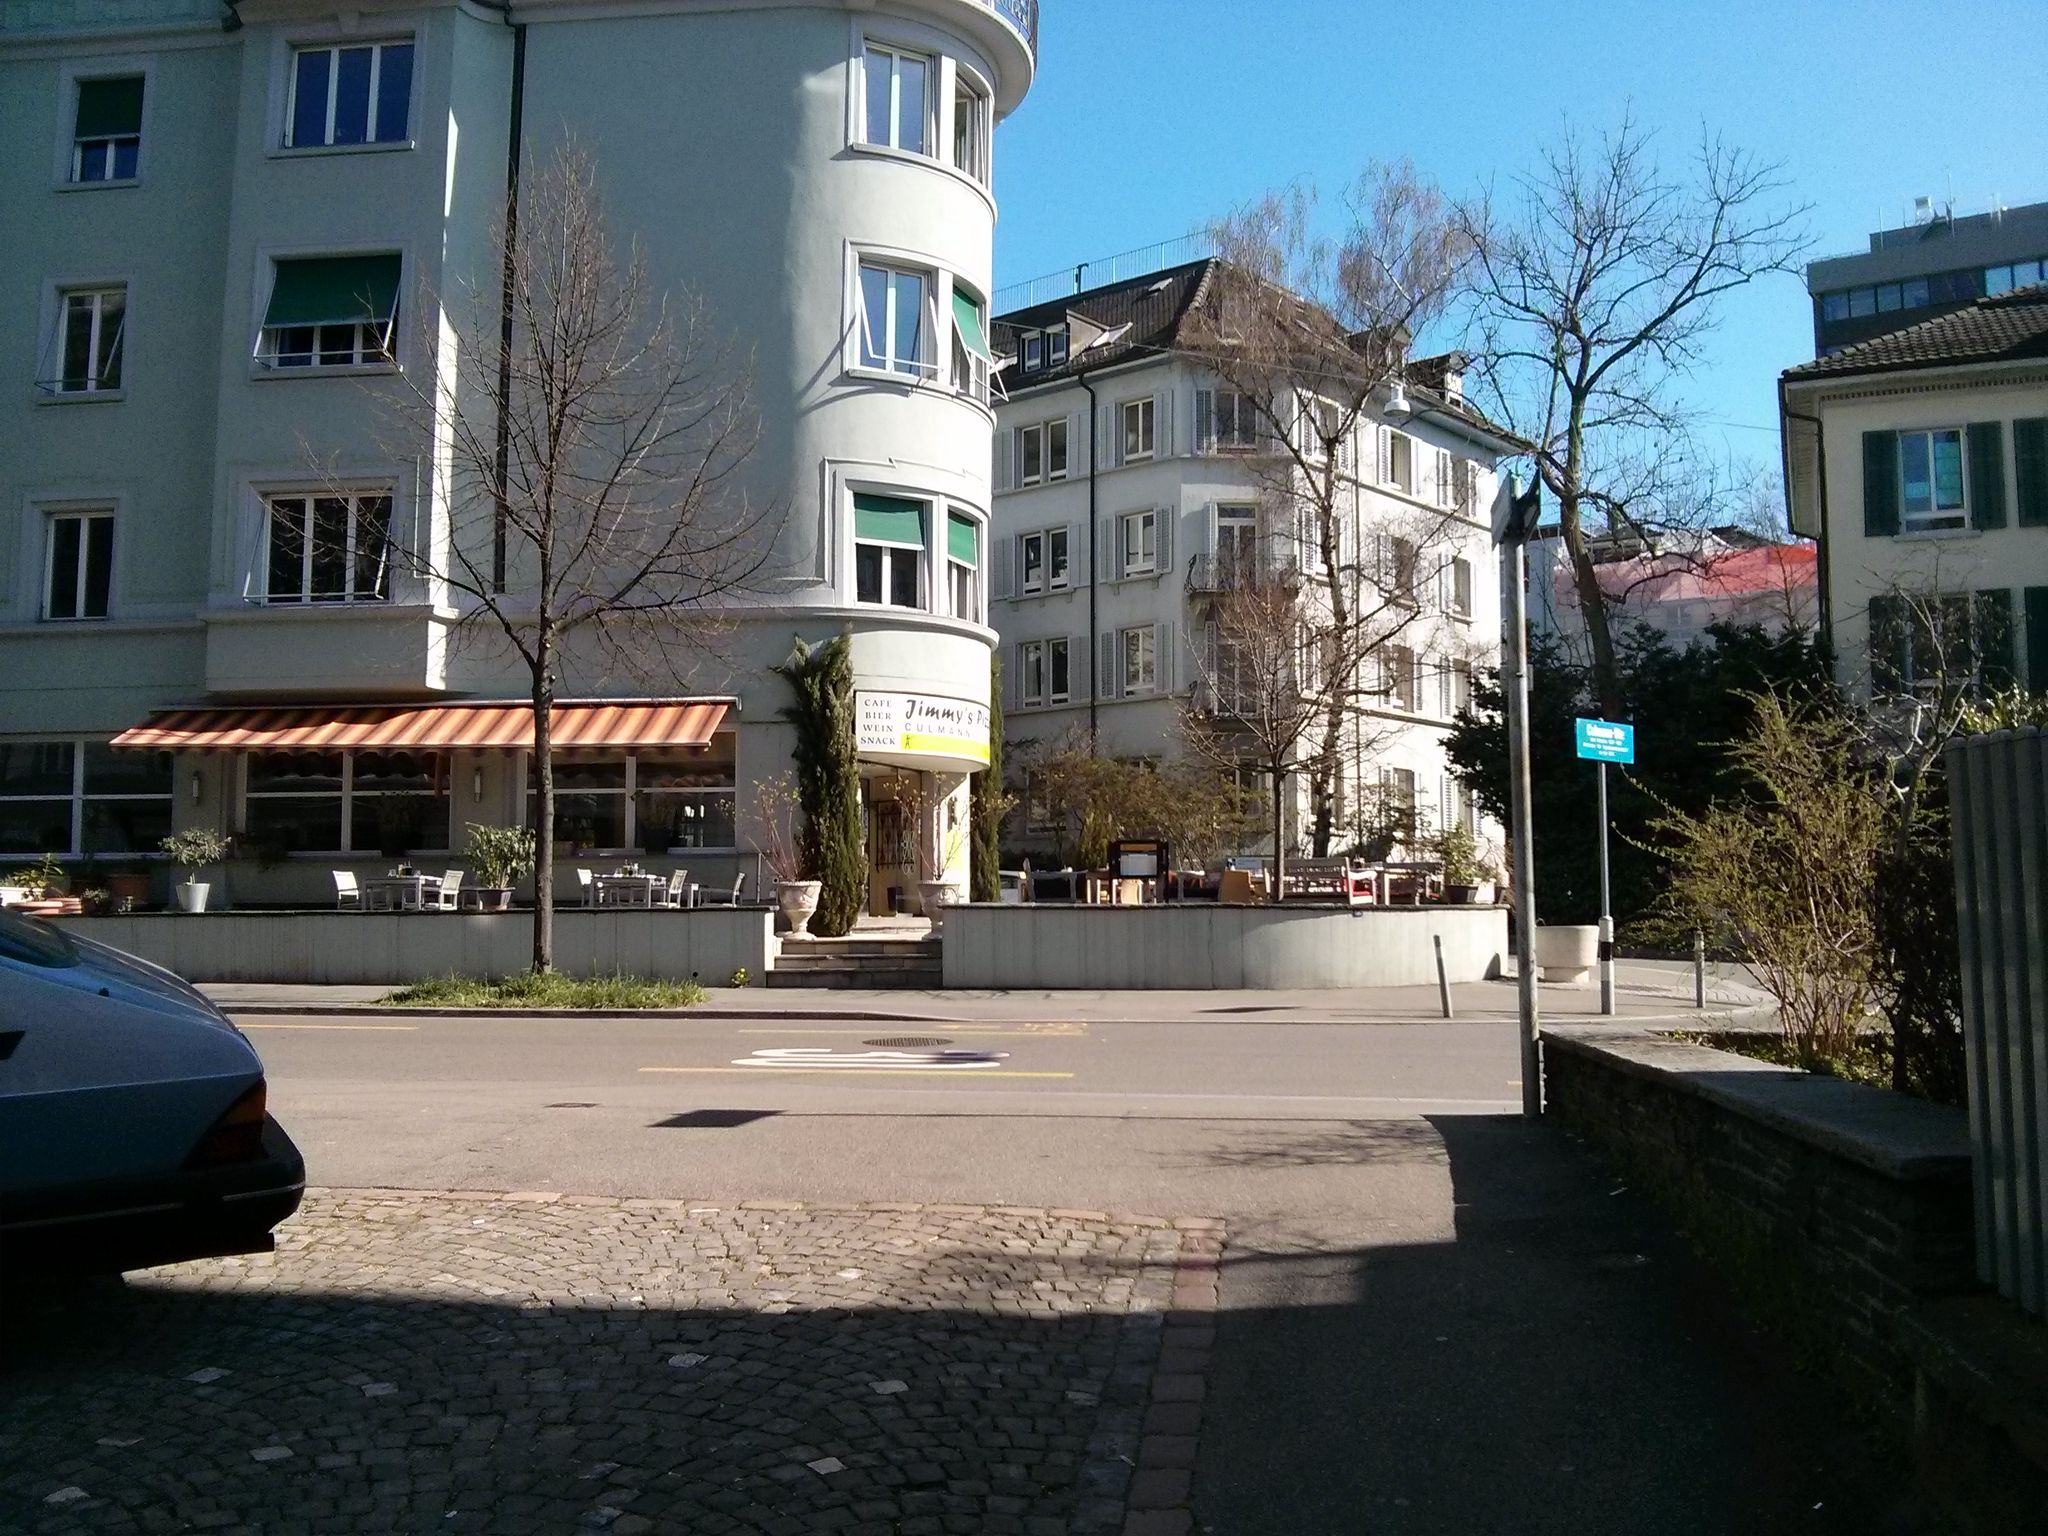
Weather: clear
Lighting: day
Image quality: good
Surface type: walking surface
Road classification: steps, service
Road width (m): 2
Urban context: urban centre
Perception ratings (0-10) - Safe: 3.92, Lively: 8.51, Beautiful: 5.35, Boring: 2.48, Depressing: 2.14, Wealthy: 8.62